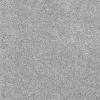
Atmospheric dust classification: dusty